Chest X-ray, AP view. Patient: 60 years old, sex M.
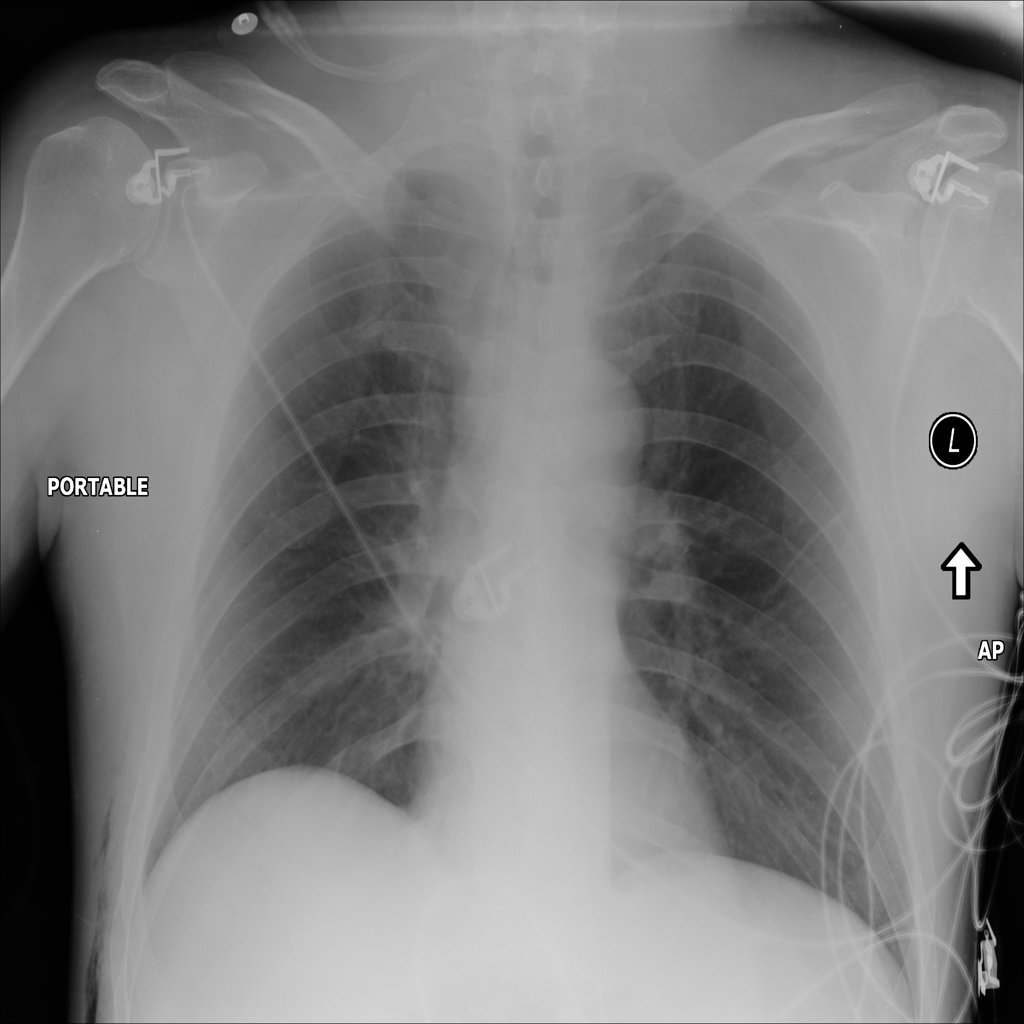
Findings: No Finding